七年级 · 解析几何
 在同一平面内有 2018 条直线 $a_{1}, a_{2}, a_{3} \ldots, a_{2018}$, 如果 $a_{1} \perp a_{2}, a_{2} / / a_{3}, a_{3} \perp a_{4}$, $a_{4} / / a_{5} \ldots$, 那么直线 $a_{1}$ 与直线 $a_{2018}$ 的位置关系是 $\qquad$ .
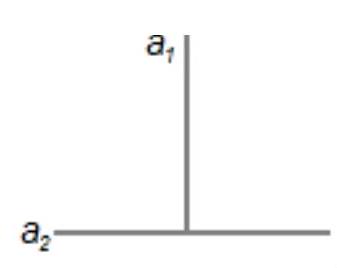
答案:

【答案】 $a_{1} \perp a_{2018}$

【解析】解: 如图, $a_{1} \perp a_{2}, a_{2} / / a_{3}, a_{3} \perp a_{4}, a_{4} / / a_{5}$, $\ldots$,

$\therefore a_{1} \perp a_{2}, a_{1} \perp a_{3}, a_{1} / / a_{4}, a_{1} / / a_{5}$,

依此类推, $a_{1} \perp a_{6}, a_{1} \perp a_{7}, a_{1} / / a_{8}, a_{1} / / a_{9}$,

$\because 2018 \div 4=504 \ldots 2$,

$\therefore a_{1} \perp a_{2018}$.

故答案是: $a_{1} \perp a_{2018}$.

根据平行线的性质和规律得到: 4条直线的位置关系为一个循环.

本题考查了平行线的性质, 解题的关键是找到在同一平面内有2018条直线的位置关系的规律.